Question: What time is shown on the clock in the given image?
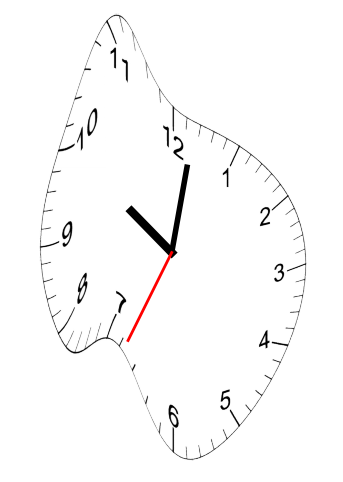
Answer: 10:01:34